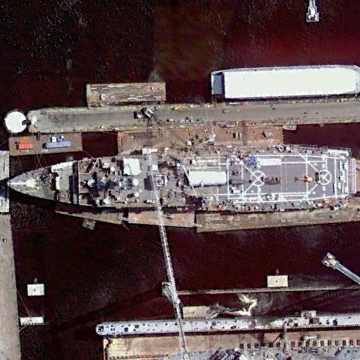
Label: combat